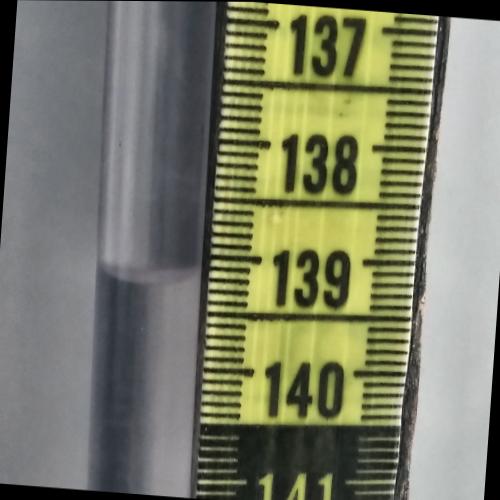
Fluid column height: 139.2 cm